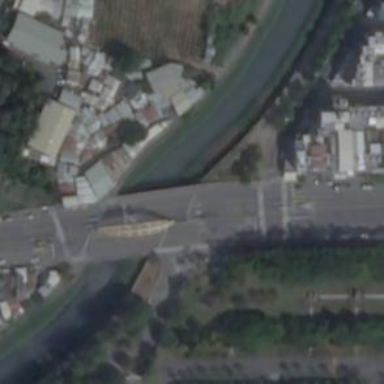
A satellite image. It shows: Tertiary road with bridge.